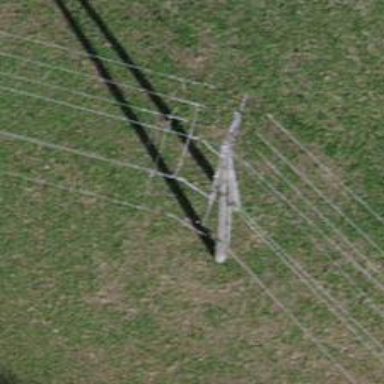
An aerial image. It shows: Three cables of power line.